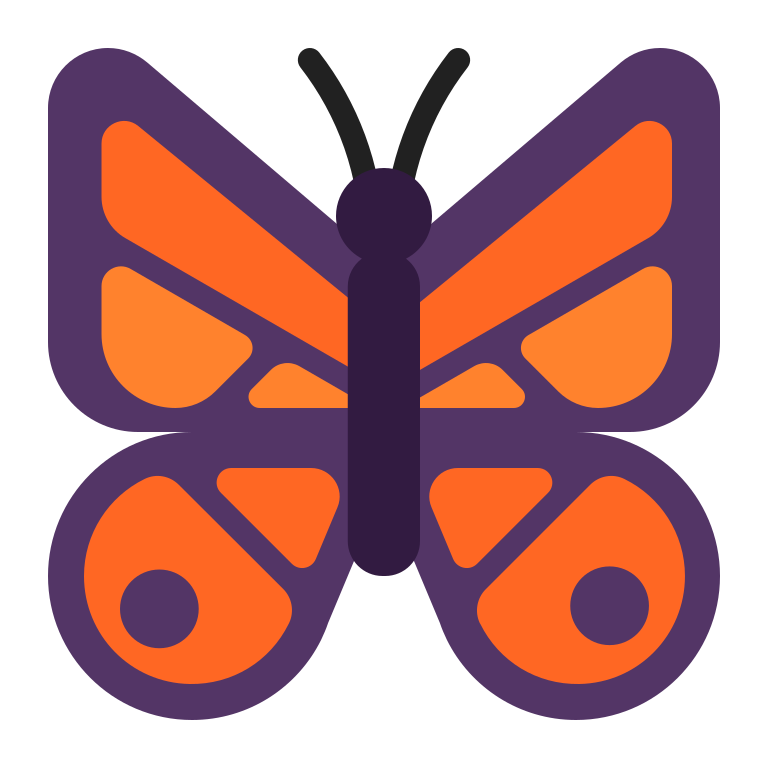
butterfly flat